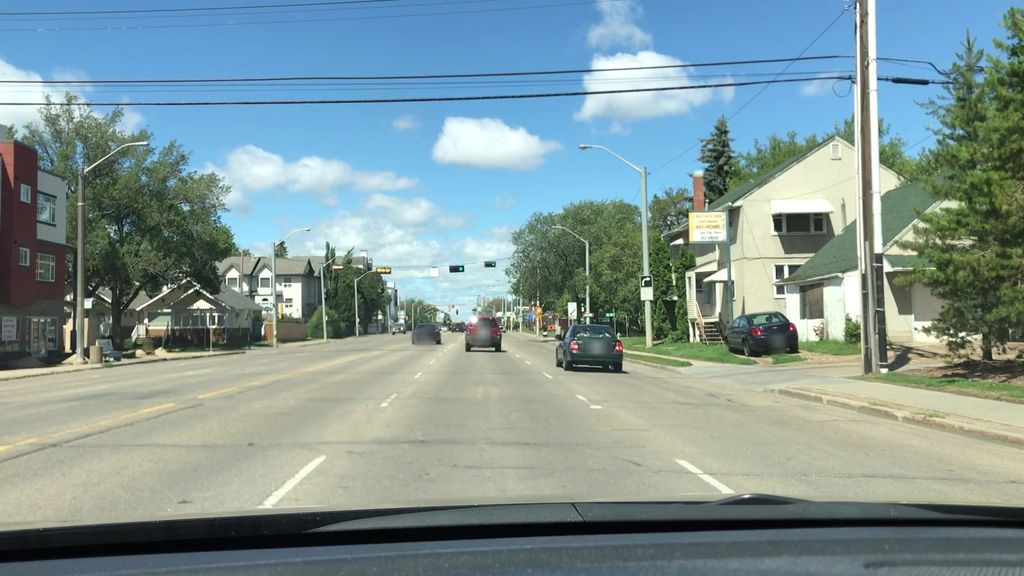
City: edmonton